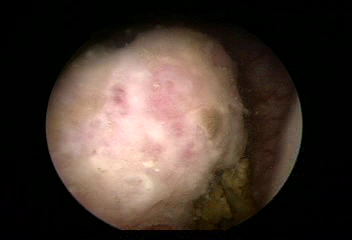
Modality: WLC
Class: Malignant
Subclass: LowGradePapillary
Lesion: L1
Stage: Ta
Morphology: Papillary
Bladder cancer association: Yes
Annotated structures: Tumor